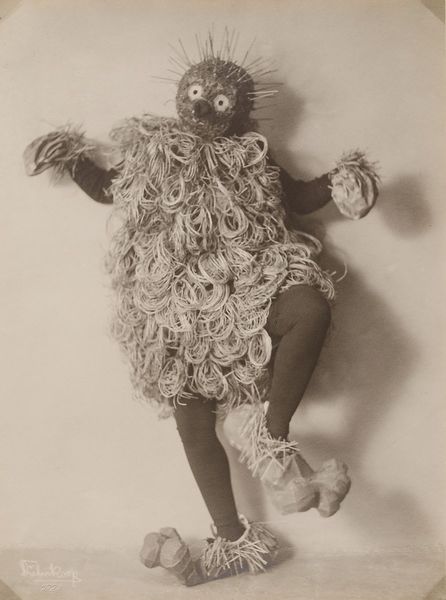
Titel: Tanzmaske 'Bibo' von Lavinia Schulz
Künstler: Minya Diez-Dührkoop
Standort: Hamburg
Institution: Museum für Kunst und Gewerbe Hamburg
Schlagwörter: vogel, silber, tanzen, foto, fotografie, photographie, maske, photo, karton, lichtbild, silbergelatine, theaterfotografie, brom, vögel, silbergelatinepapier, bromsilbergelatinepapier, entwicklungspapier, gelatinepapier, schwarzweißpositivverfahren, silbersalzverfahren, schwarzweißfotografie, theaterphotographie, maskentanz, bühnenkunst